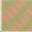
Piece: xx